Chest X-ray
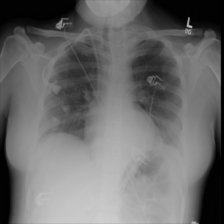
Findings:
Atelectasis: negative
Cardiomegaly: negative
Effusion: negative
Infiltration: negative
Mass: negative
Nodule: negative
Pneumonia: negative
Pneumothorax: negative
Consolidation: negative
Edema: negative
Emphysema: negative
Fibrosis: negative
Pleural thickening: negative
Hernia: negative